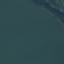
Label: SeaLake